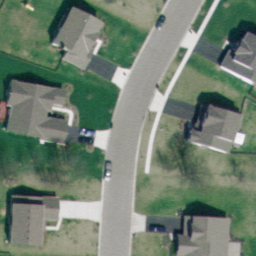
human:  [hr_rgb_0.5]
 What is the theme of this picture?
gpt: medium residential